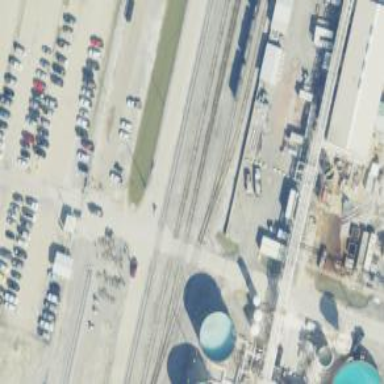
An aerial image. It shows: Railway spur service.